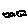
Label: cloud